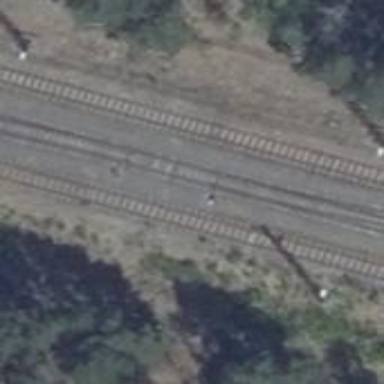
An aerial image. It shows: Railway switch.